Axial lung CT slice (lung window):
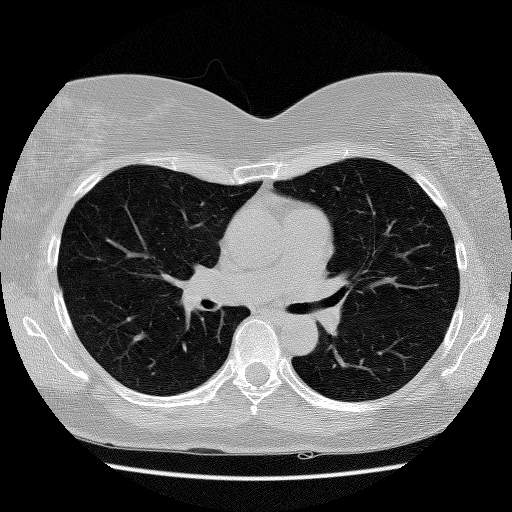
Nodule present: no